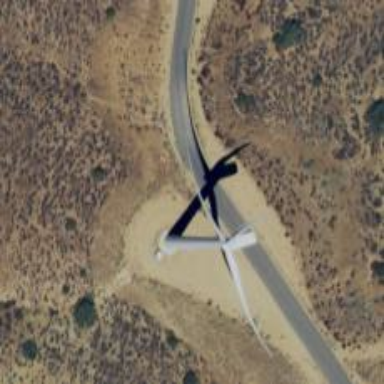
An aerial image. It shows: Wind generator powered by wind. The generator type is horizontal axis and it uses wind turbines.